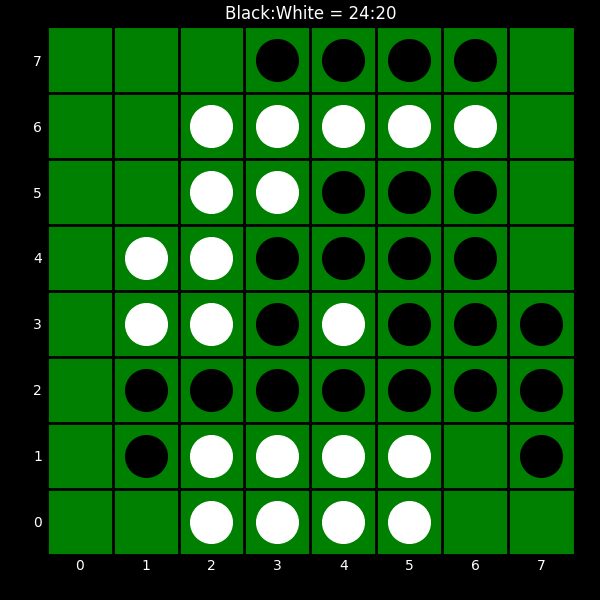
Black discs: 24
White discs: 20